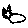
Label: cat